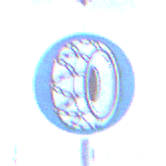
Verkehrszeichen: SchneekettenVorgeschrieben
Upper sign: SchneeOderEisglaette
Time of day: Dawn
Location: Outdoor (Urban)
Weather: Clear
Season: NotSpecified
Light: Natural